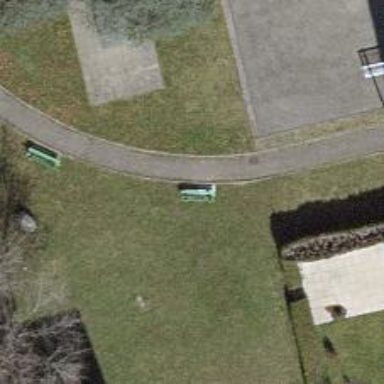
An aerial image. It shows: Bench.